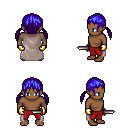
a pixel art fantasy rpg character, male body template, human, dark skin, gray cape, red pants, blue twin-tailed hairstyle, gold gloves, dagger, four views (front, back, left, right), 2x2 character sprite sheet, small pixel art, hard edges, no anti-aliasing